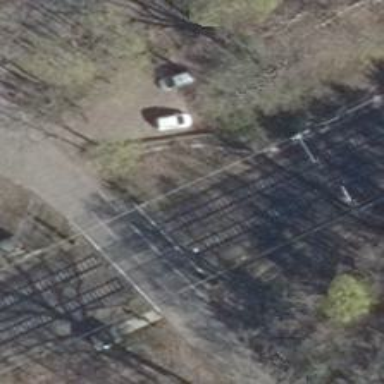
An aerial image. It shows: Railway level crossing.